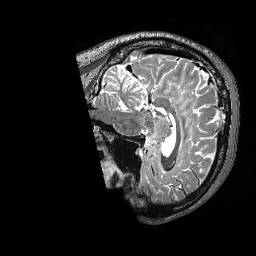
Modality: T2w
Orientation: sagittal
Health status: healthy
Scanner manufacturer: siemens
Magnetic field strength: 3 T
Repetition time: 3.2 s
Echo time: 0.565 s